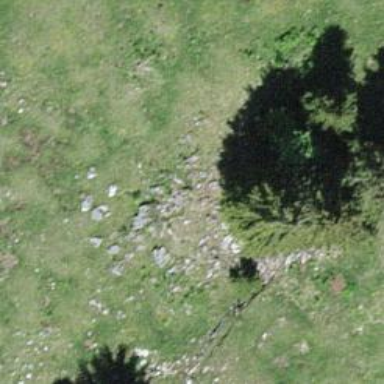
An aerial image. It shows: Needle-leaved tree in natural setting.